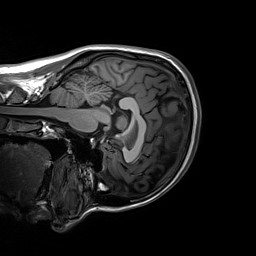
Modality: T1w
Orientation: sagittal
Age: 27
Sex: female
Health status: healthy
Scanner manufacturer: siemens
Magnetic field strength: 3 T
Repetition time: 2.3 s
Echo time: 0.00236 s